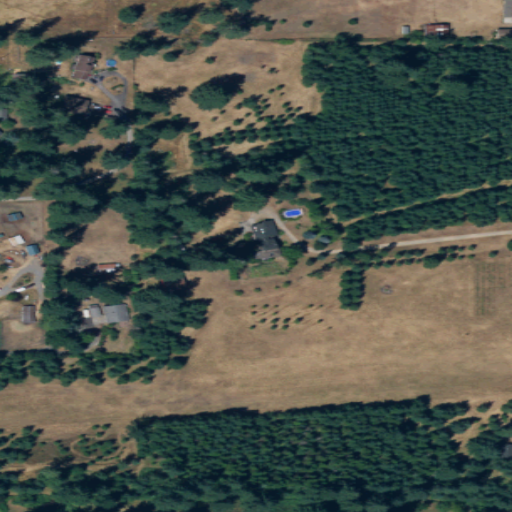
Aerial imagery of plain(s) in Washington named Violet Prairie containing pasture, open development, evergreen forest, and low intensity development